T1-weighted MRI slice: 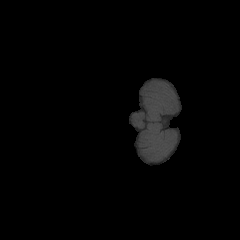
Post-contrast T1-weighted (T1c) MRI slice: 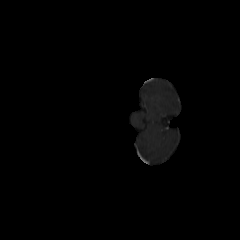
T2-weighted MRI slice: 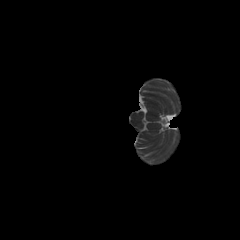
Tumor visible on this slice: no